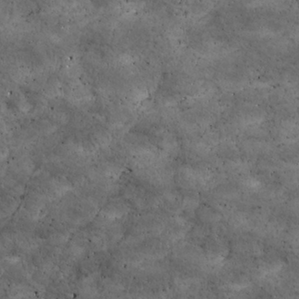
Label: non_frost